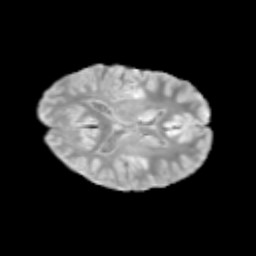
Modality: T2w
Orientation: axial
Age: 11
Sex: male
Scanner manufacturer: siemens
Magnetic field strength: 3 T
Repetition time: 3.8 s
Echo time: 0.07 s